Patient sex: M
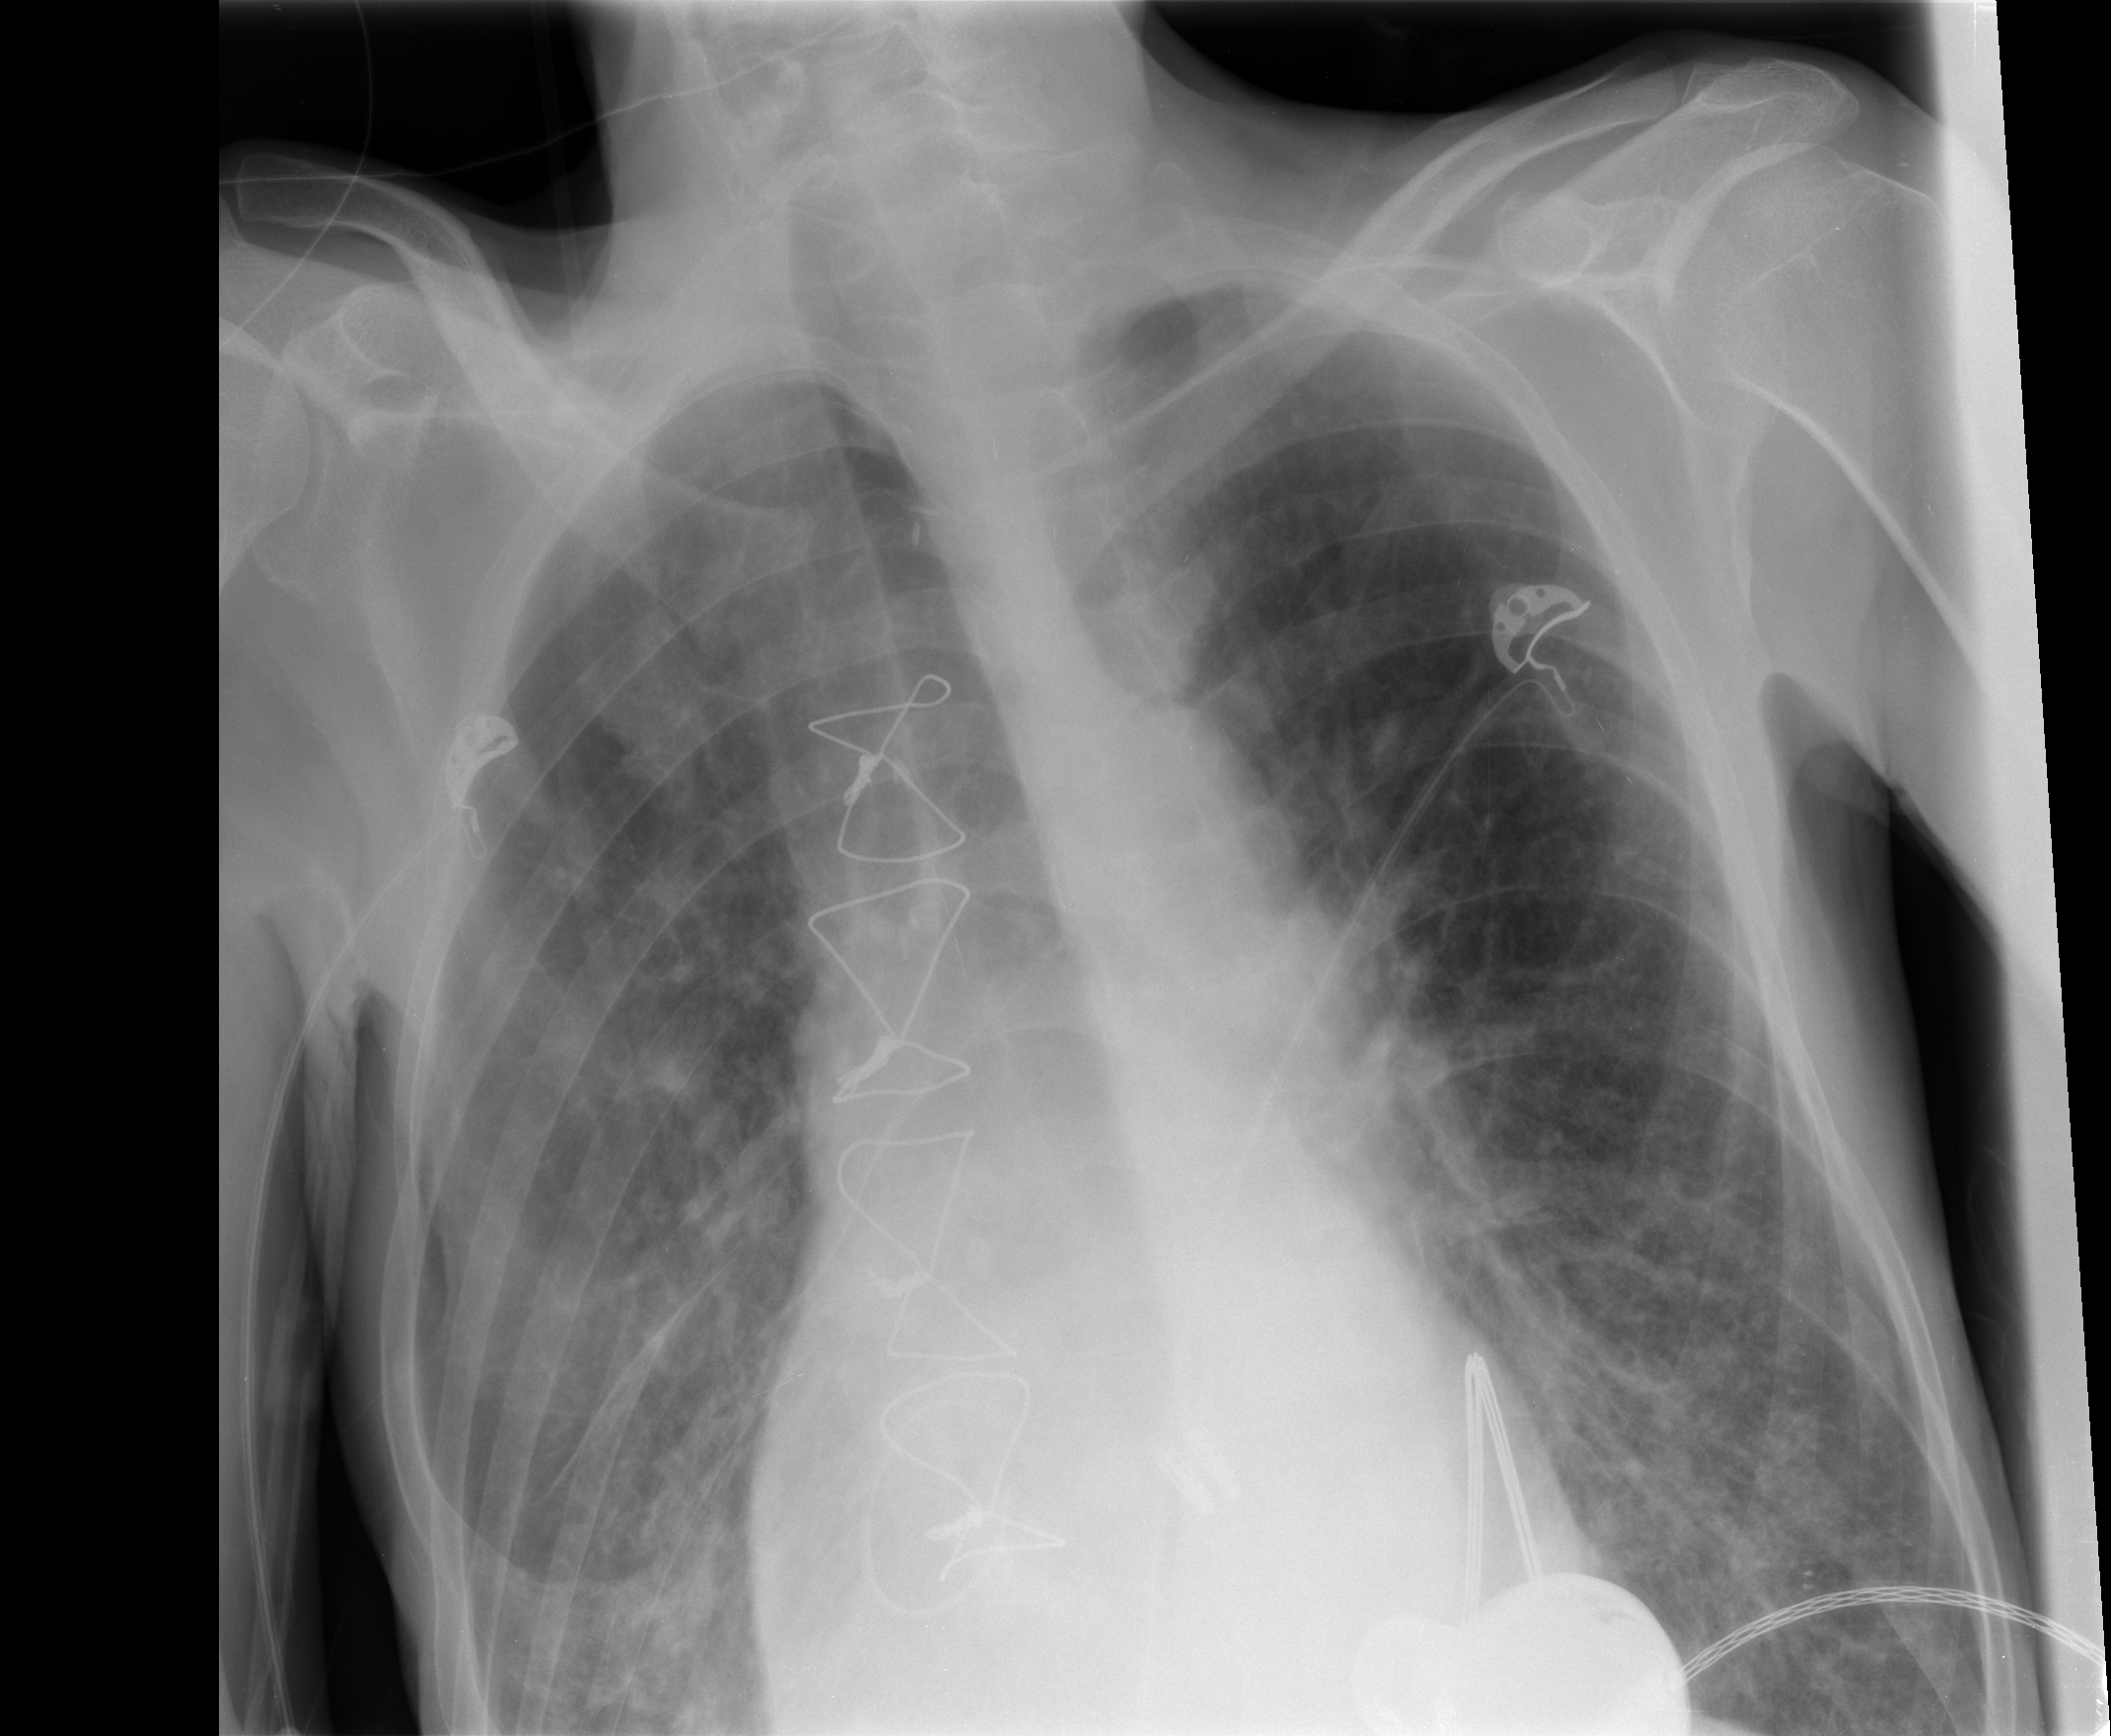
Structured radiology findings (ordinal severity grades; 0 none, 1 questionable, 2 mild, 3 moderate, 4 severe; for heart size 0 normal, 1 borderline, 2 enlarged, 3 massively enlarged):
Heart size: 2
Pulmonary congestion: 0
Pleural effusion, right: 0
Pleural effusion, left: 0
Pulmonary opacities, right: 2
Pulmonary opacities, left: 2
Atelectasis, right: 3
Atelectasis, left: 2